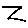
Label: zigzag